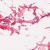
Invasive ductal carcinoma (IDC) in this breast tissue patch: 0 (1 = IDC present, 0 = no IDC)